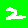
Digit: 2